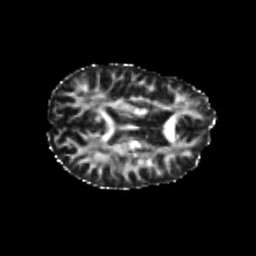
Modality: FA
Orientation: axial
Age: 22
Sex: female
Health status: healthy
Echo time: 0.074 s